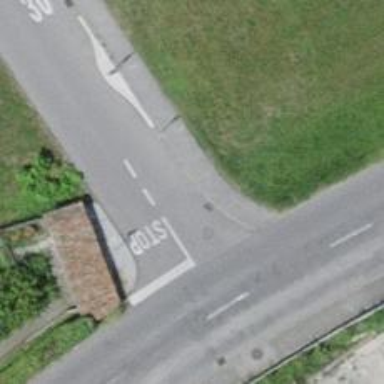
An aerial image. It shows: Stop road.